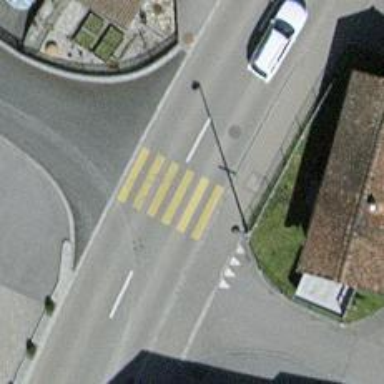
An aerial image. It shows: Uncontrolled crossing on the road.